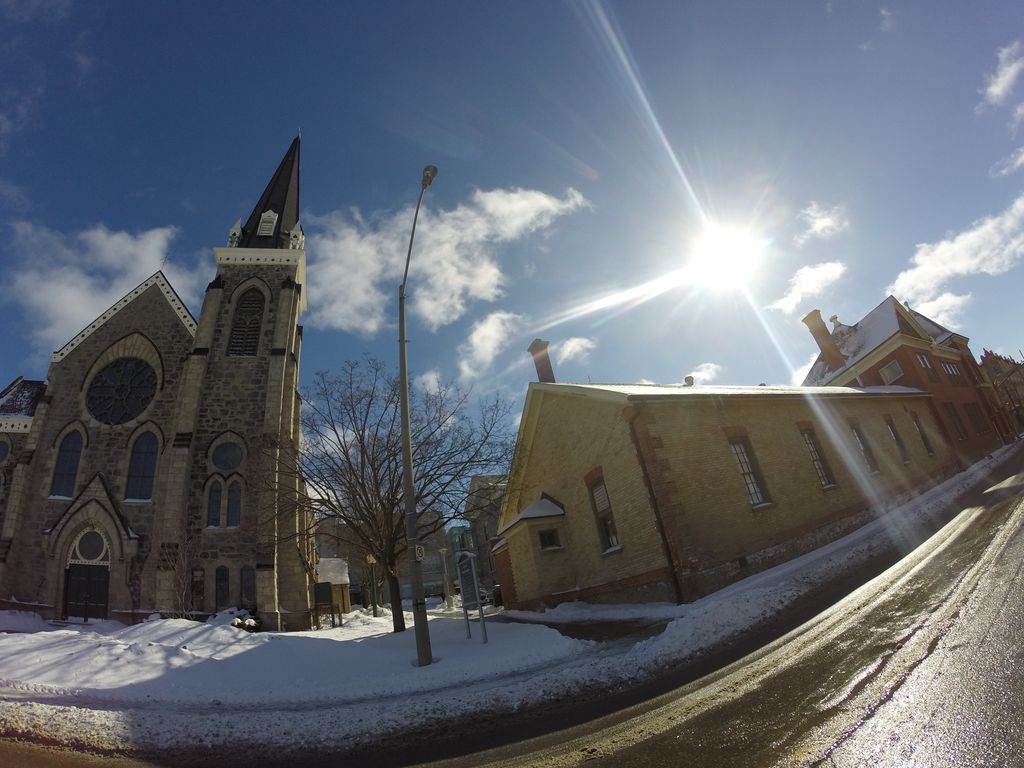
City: kitchener-waterloo